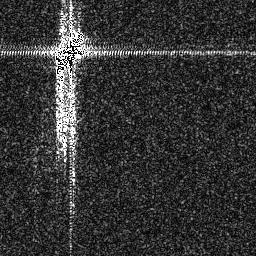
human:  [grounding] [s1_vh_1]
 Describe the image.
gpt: In the satellite image, there is  <ref>1 large ship </ref> <box>[[19, 10, 33, 30, 0]]</box> located at top left.